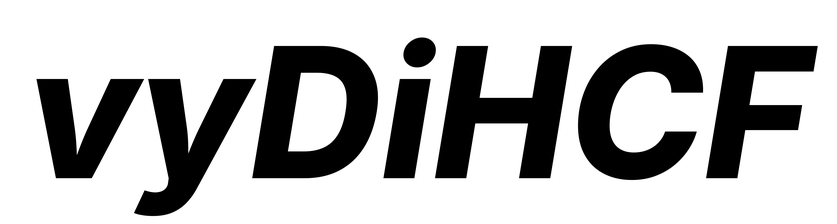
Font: Inter-Italic_ExtraBold_Italic